Question: This will very likely look like a very simple question to some, but when looking at the following register schema:

and considering that the 'general' flag register is an 8-bit representation of the flag bits, I'm wondering:
Does the 'alternate' F' register always point to the exact same flag bits, or can it contain a different byte in any way (I know alternate registers can not be directly accessed but only be swapped in).
In other words, are the byte contents of 'general' register F content always equal to 'alternate' register F' (representing the same unique flag bits - assuming the 'swap the alternate register' instruction does not alter the flag bits) ?
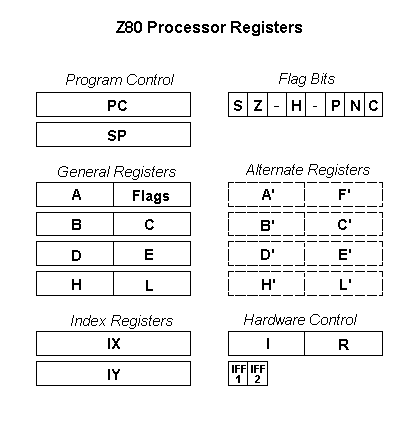
Answer: They are completely different. Alt-F is simply the flag register for the Alt-set.